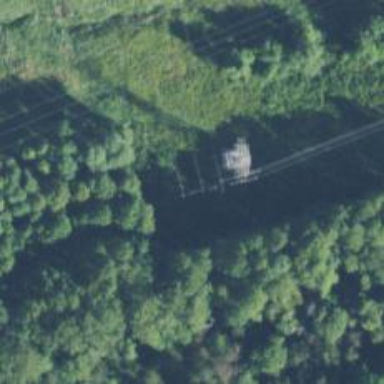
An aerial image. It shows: Power tower.